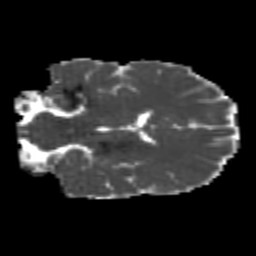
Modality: MD
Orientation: coronal
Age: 20
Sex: female
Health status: healthy
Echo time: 0.074 s